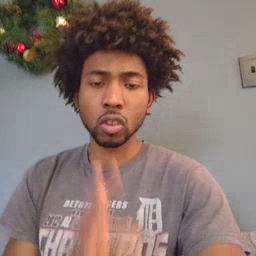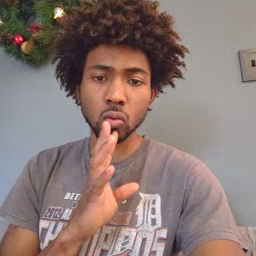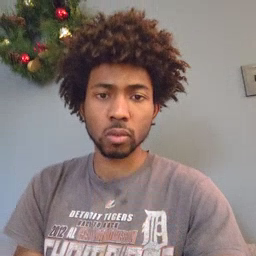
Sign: talk